Aerial crown-view tile of a tropical tree (Barro Colorado Island, Panama), acquired 20241112:
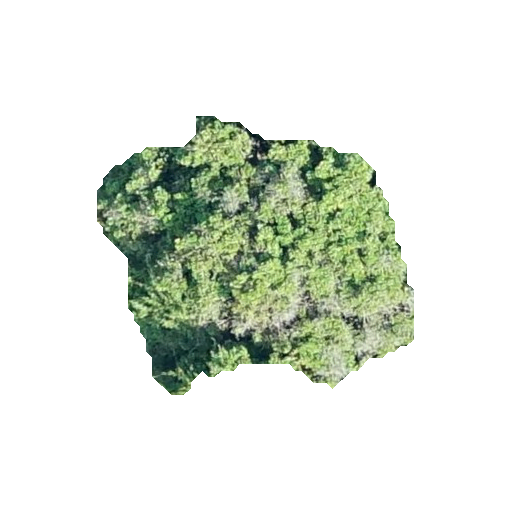
Species: Prioria copaifera
GBIF accepted scientific name: Prioria copaifera
Crown area: 97.125 m²